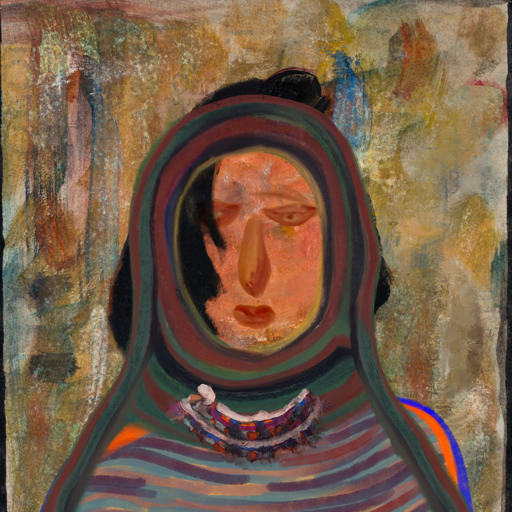
Background: Pipe, Head And Neck Front: Boggyland, Face Front: Pious_Lady, Bust: Experience, Hair Front: Mosgoul, Head Accessory: After_Raid_Scarf, Second Necklace: Blank, Necklace: Hypocrite_1, Baby: Blank